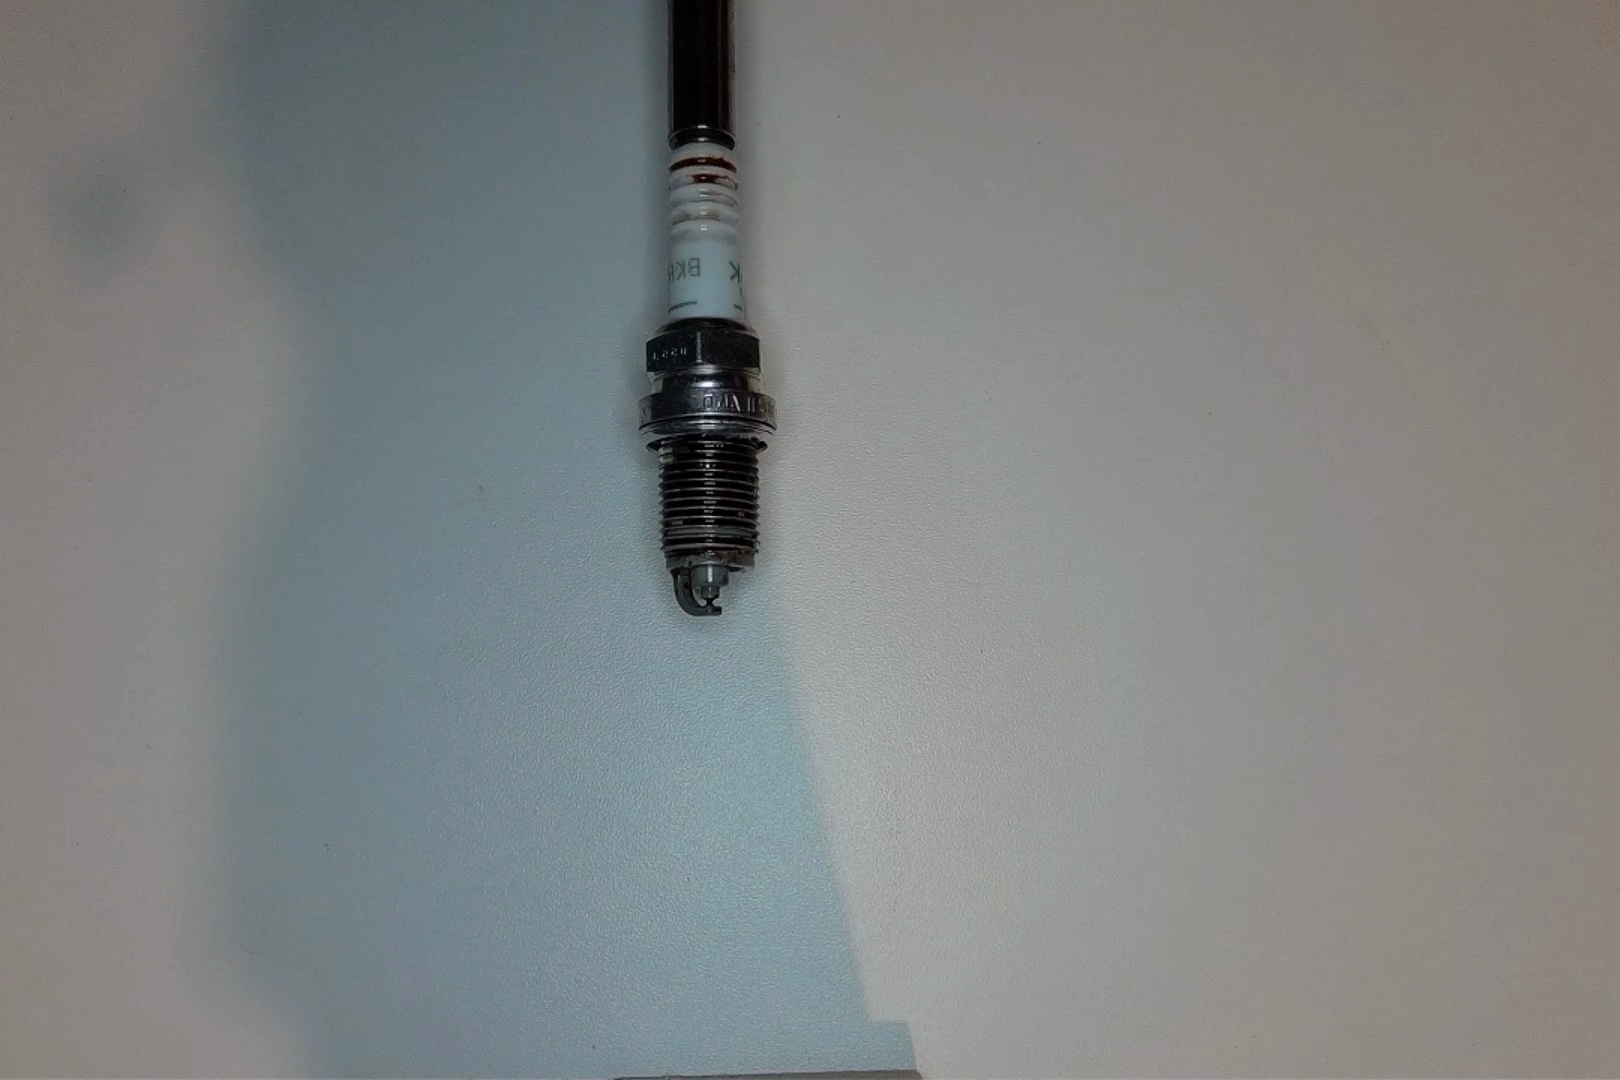
Label: anomaly